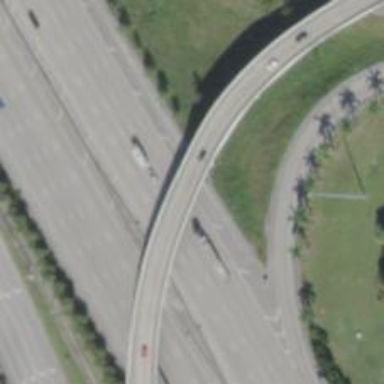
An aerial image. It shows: Motorway link bridge.